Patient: sex M, age 64
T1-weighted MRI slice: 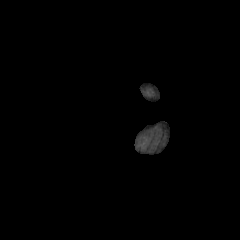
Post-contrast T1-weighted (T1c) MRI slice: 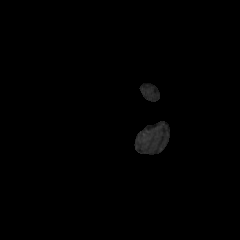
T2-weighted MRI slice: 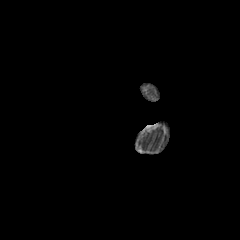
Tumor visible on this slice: no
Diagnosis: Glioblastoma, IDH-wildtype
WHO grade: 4